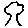
Label: tree